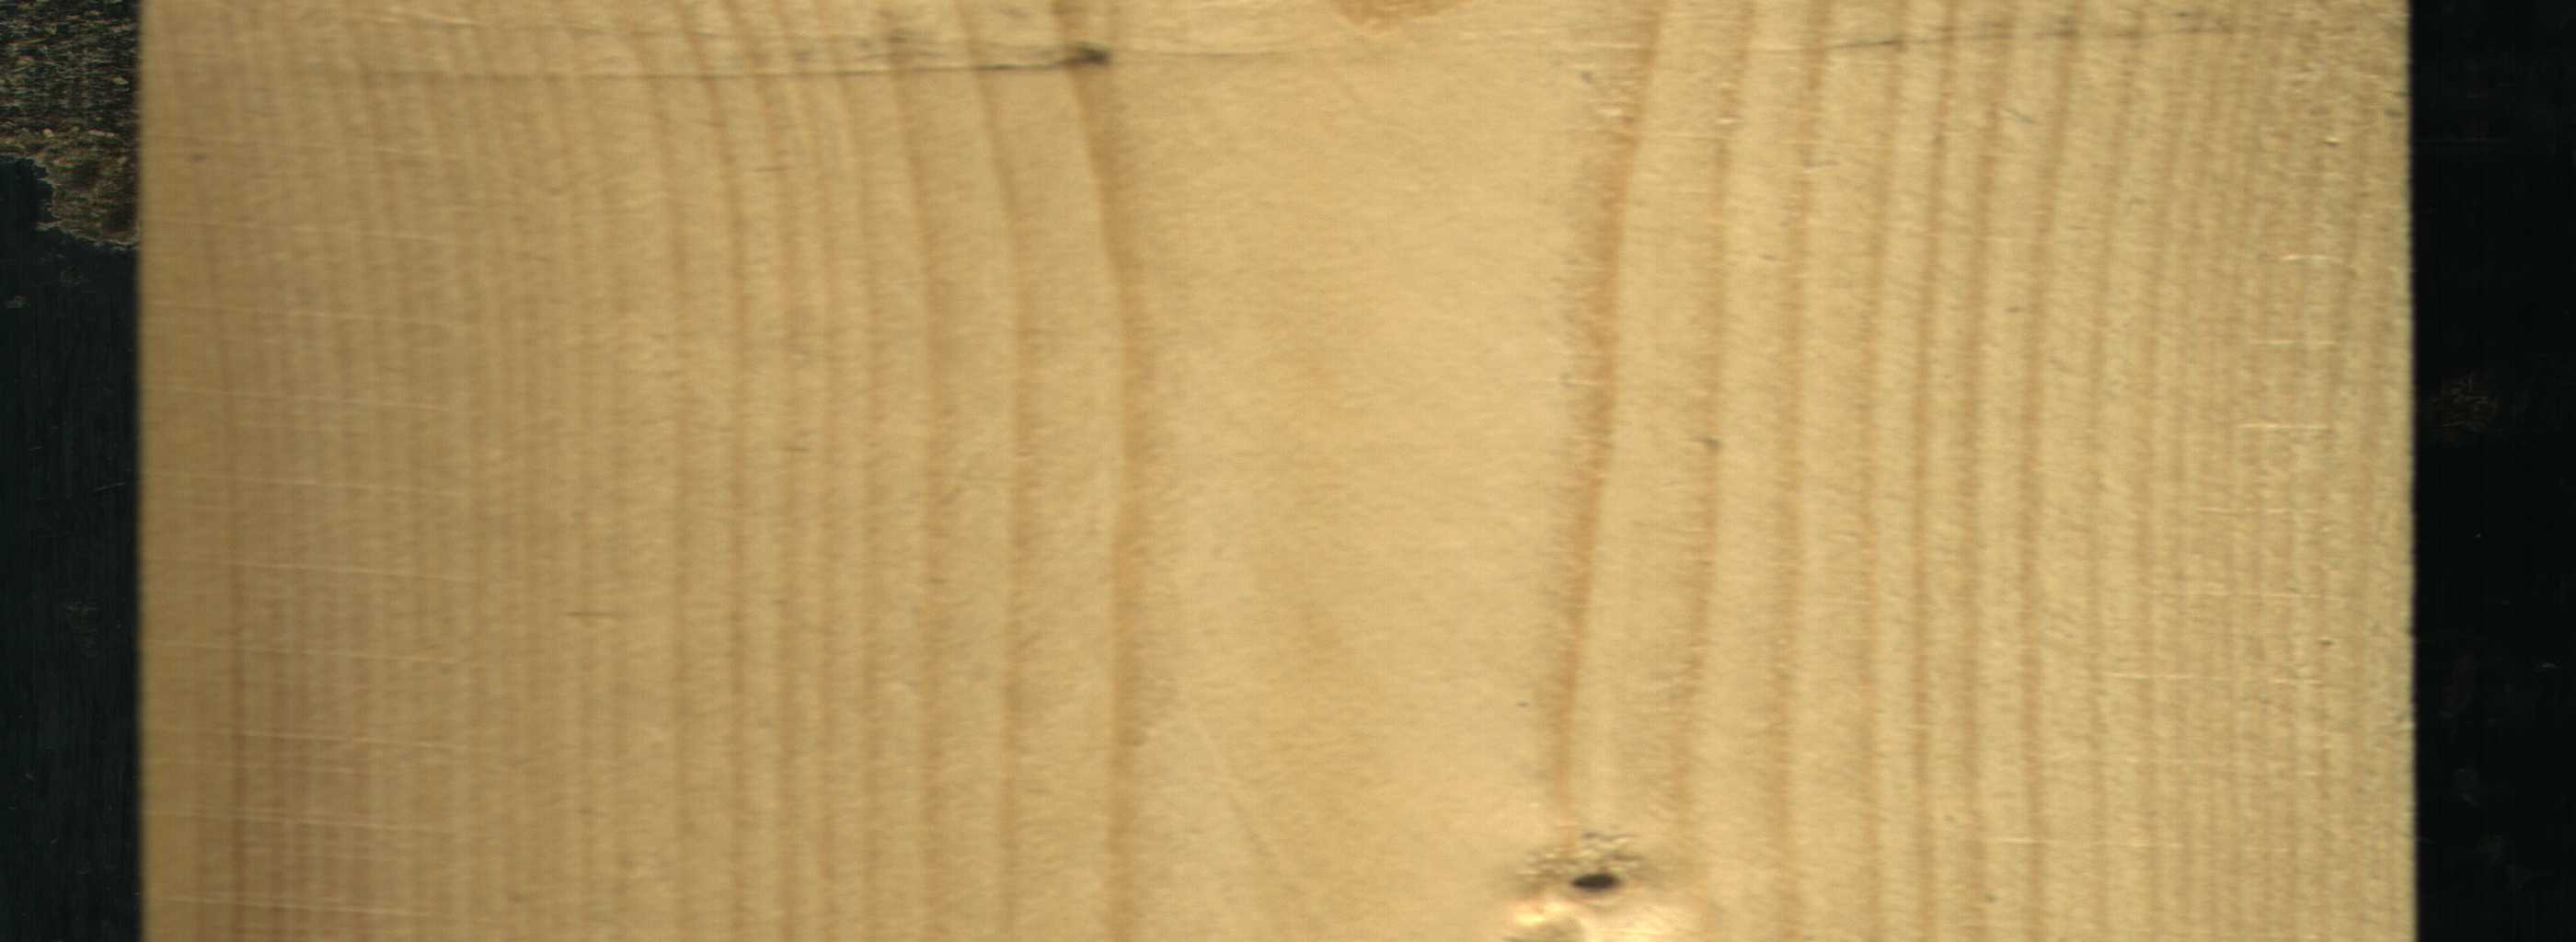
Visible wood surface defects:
Dead_Knot